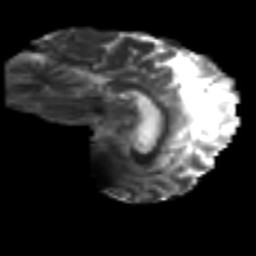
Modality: T2w
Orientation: sagittal
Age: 41
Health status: ill
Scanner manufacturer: philips
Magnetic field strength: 3 T
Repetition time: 9 s
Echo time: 0.127 s